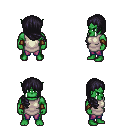
a pixel art fantasy rpg character, male body template, orc, green skin, white tunic, magenta pants, raven right-swept hairstyle, leather bracers, four views (front, back, left, right), 2x2 character sprite sheet, small pixel art, hard edges, no anti-aliasing